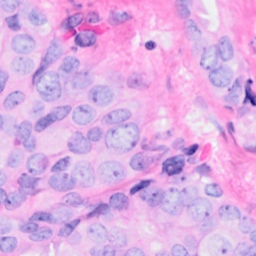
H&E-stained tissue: Breast